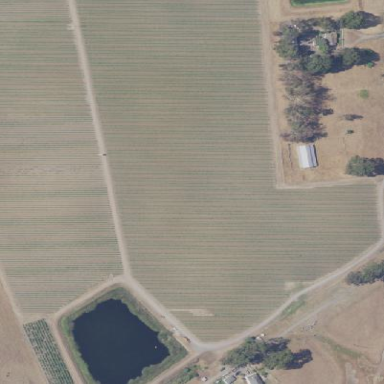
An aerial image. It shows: Vineyard where grapes are grown.